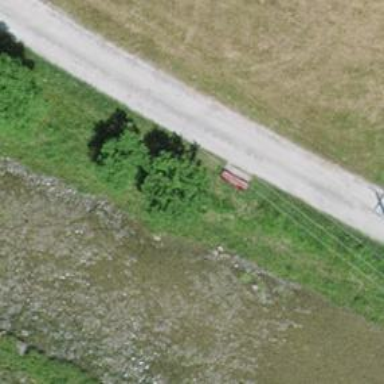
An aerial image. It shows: Bench.